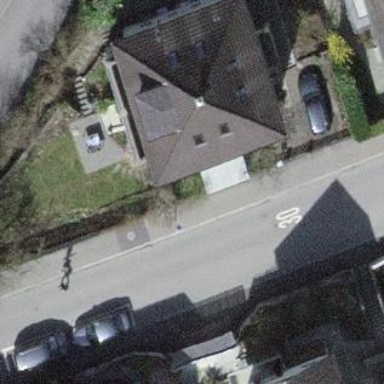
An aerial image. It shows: Detached residential building with pyramidal roof shape.